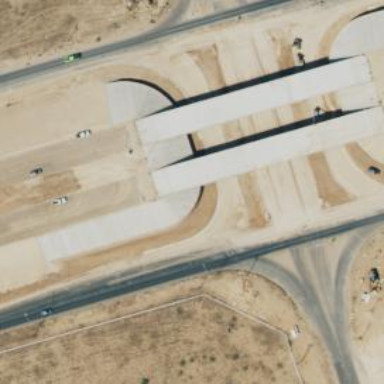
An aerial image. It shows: Motorway bridge.